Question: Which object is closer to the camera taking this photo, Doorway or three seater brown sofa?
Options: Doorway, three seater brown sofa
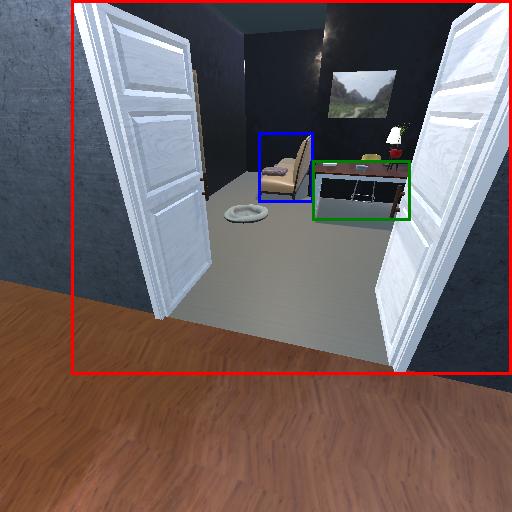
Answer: Doorway